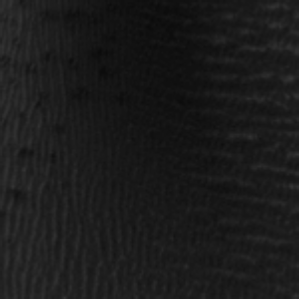
Label: frost